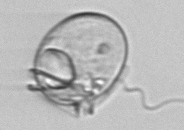
Label: Dinophysis_acuminata